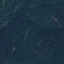
Land use / land cover: Forest